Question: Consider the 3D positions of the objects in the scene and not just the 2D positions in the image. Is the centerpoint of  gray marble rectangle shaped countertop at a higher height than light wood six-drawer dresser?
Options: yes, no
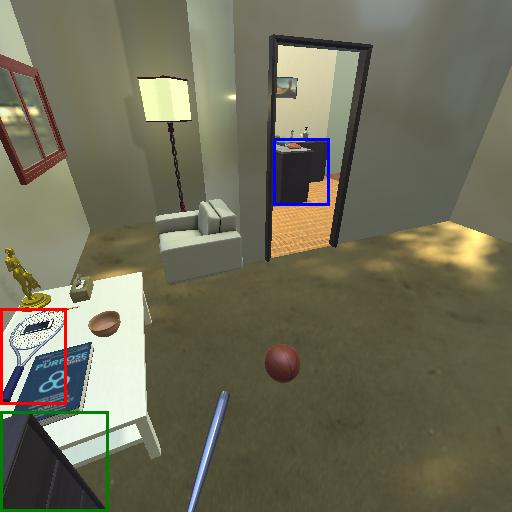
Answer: yes